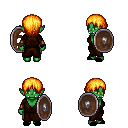
a pixel art fantasy rpg character, female body template, orc, green skin, brown robe, teal pants, light blonde plain hairstyle, cloth bracers, black slippers, shield, four views (front, back, left, right), 2x2 character sprite sheet, small pixel art, hard edges, no anti-aliasing